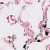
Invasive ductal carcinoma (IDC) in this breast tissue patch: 0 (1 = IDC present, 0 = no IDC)